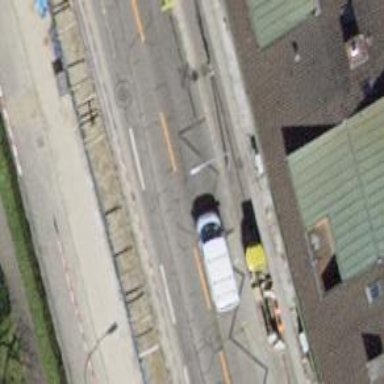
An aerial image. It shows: Bus stop with sheltered platform for public transport.